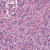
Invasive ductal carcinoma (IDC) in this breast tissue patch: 1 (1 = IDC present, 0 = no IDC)